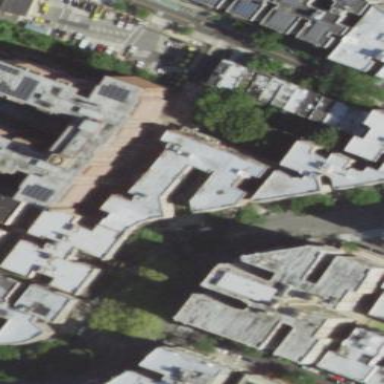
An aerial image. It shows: View of apartment building.